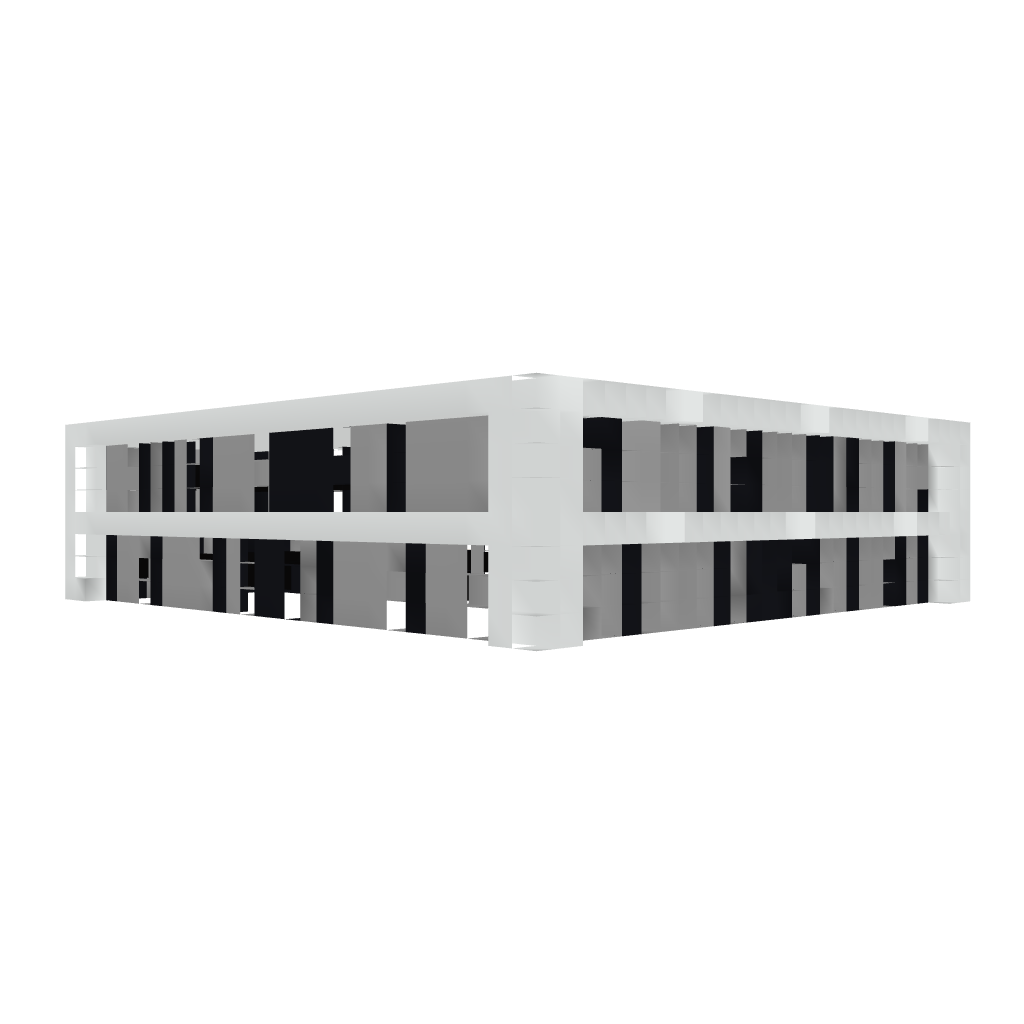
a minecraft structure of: Modern Villa